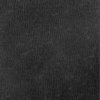
Label: dusty